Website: crate-barrel
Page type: cross-sells
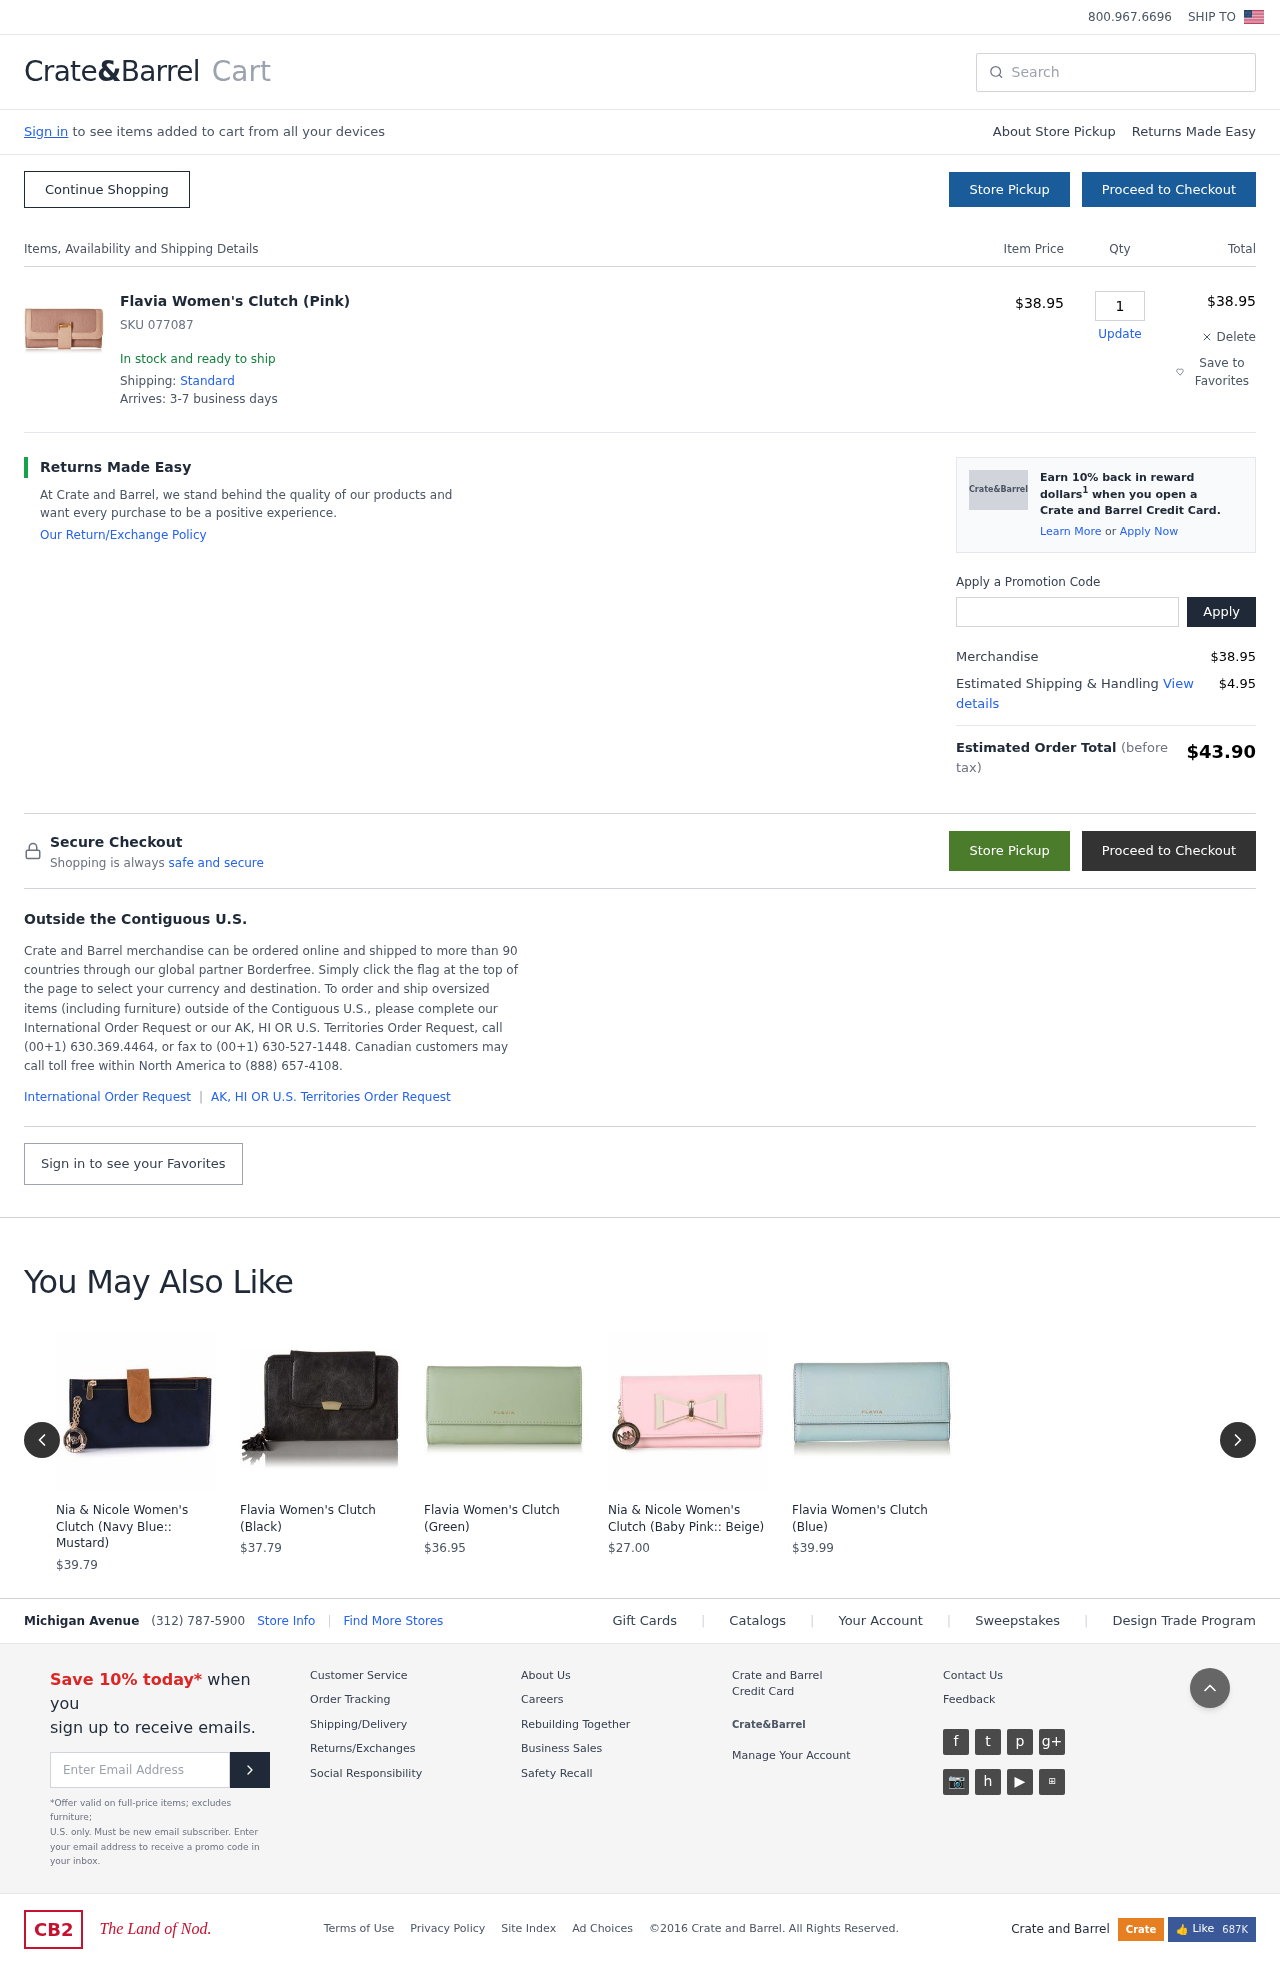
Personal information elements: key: PII_PROMO_CODE
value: SPRING40
Product elements: key: PRODUCT1_NAME
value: Flavia Women's Clutch (Pink)
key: PRODUCT1_PRICE
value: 38.95
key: PRODUCT1_QUANTITY
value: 1
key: PRODUCT2_NAME
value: Nia & Nicole Women's Clutch (Navy Blue:: Mustard)
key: PRODUCT2_PRICE
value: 39.79
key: PRODUCT3_NAME
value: Flavia Women's Clutch (Black)
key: PRODUCT3_PRICE
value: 37.79
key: PRODUCT4_NAME
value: Flavia Women's Clutch (Green)
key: PRODUCT4_PRICE
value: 36.95
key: PRODUCT5_NAME
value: Nia & Nicole Women's Clutch (Baby Pink:: Beige)
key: PRODUCT5_PRICE
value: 27
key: PRODUCT6_NAME
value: Flavia Women's Clutch (Blue)
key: PRODUCT6_PRICE
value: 39.99
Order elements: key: ORDER_SKU
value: SKU 077087
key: ORDER_ITEM_TOTAL
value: $38.95
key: ORDER_SUBTOTAL
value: $38.95
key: ORDER_SHIPPING_COST
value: $4.95
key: ORDER_TOTAL
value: $43.90
Search elements: key: HEADER_SEARCH
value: Search